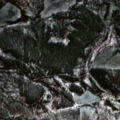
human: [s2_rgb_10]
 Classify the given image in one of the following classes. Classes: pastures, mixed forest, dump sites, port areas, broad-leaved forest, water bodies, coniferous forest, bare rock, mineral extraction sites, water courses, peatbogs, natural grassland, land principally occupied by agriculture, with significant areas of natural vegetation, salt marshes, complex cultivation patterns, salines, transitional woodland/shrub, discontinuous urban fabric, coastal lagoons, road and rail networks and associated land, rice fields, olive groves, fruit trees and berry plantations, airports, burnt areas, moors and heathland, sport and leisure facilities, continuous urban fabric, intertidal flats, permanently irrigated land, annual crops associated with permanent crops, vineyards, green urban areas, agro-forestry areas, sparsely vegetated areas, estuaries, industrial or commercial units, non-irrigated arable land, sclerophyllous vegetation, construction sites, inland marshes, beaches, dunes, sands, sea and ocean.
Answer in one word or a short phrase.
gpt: coniferous forest, mixed forest, transitional woodland/shrub